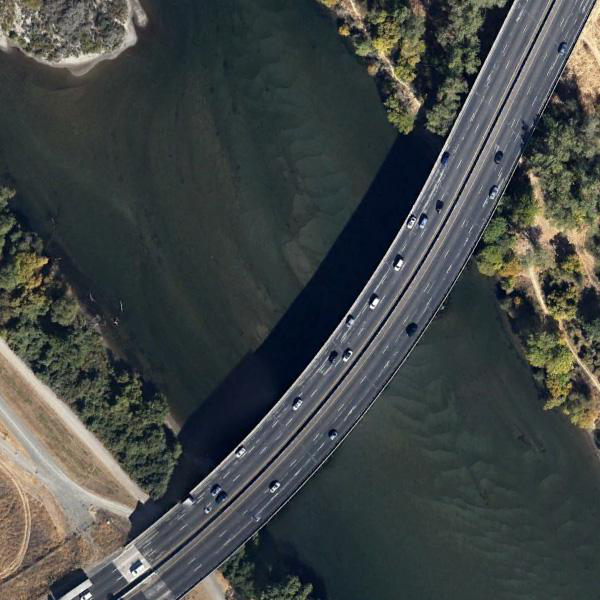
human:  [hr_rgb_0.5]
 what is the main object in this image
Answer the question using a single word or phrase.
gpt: bridge